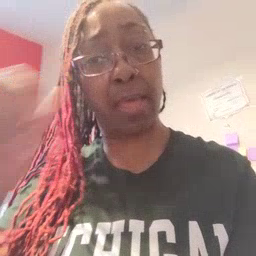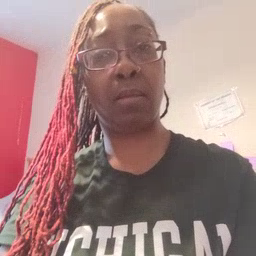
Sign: hat